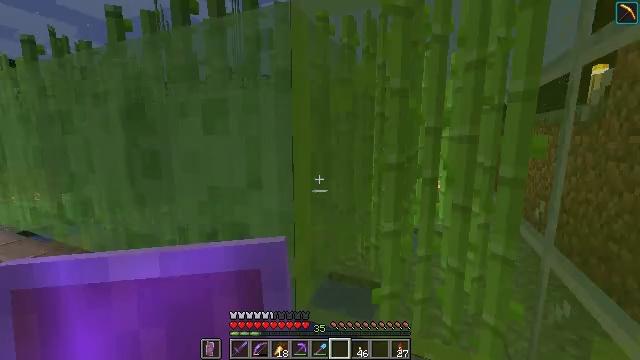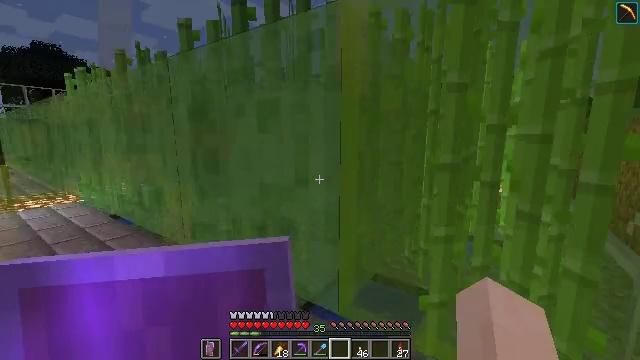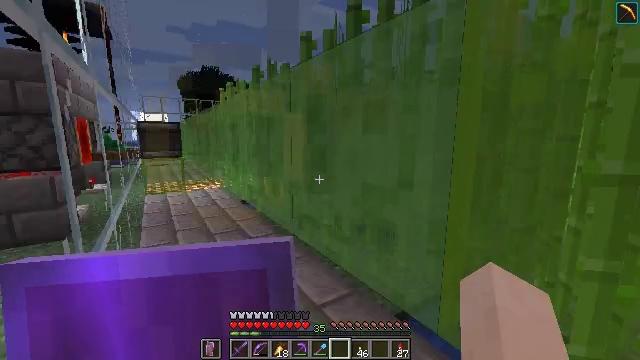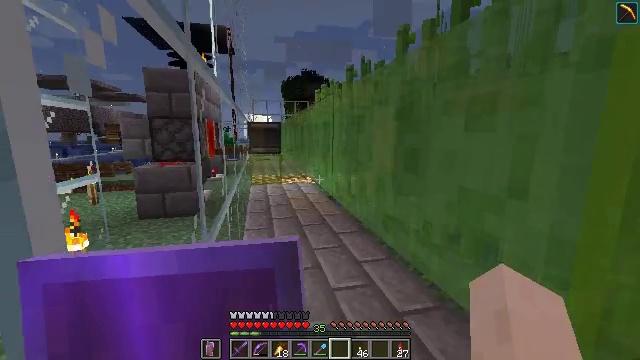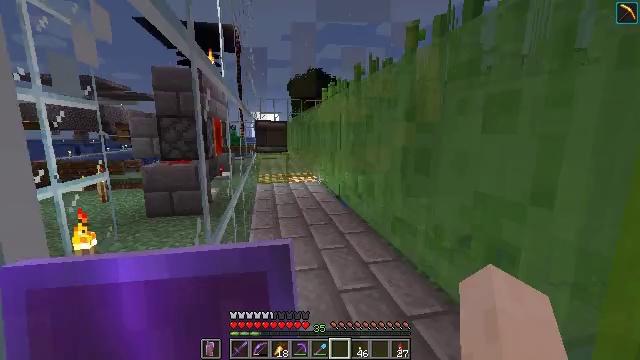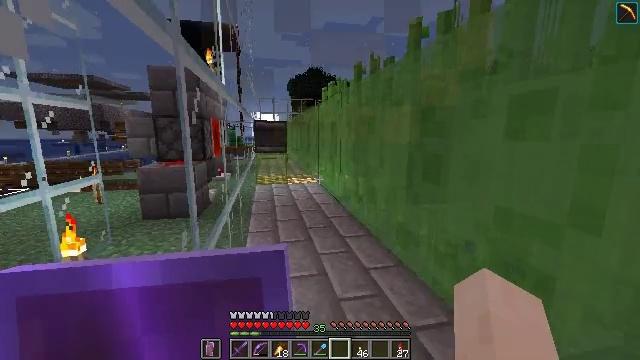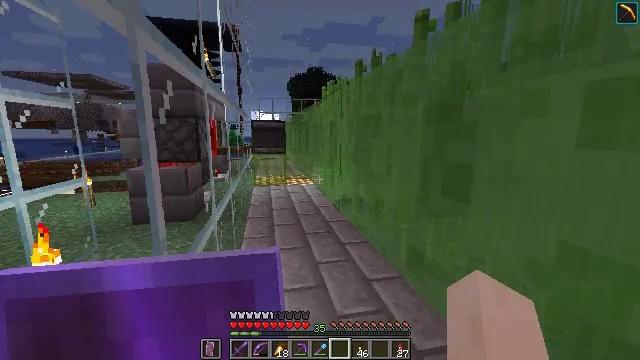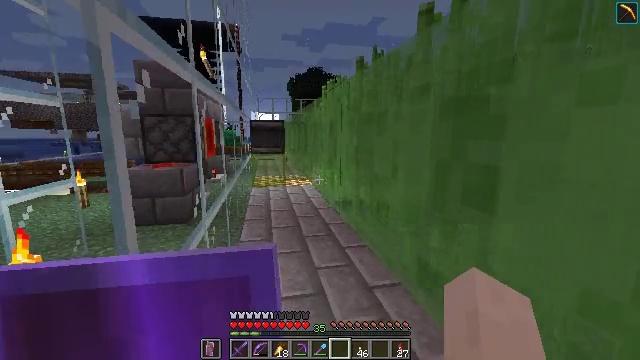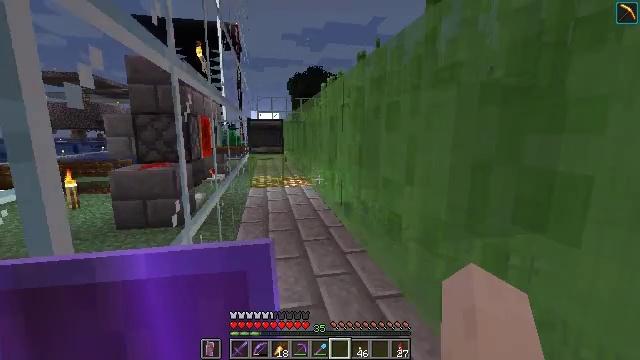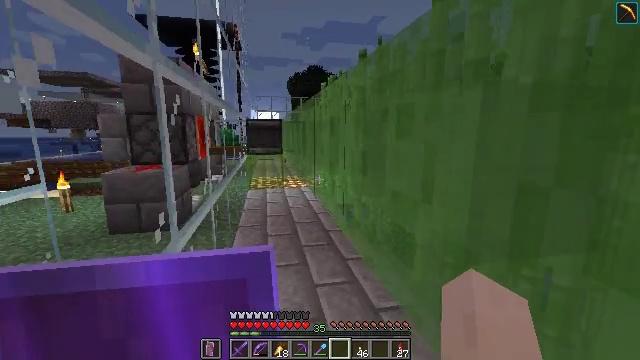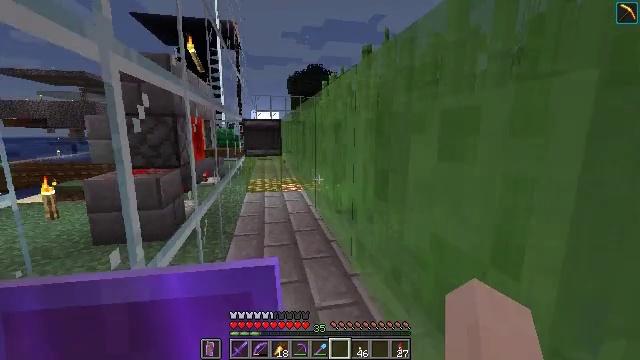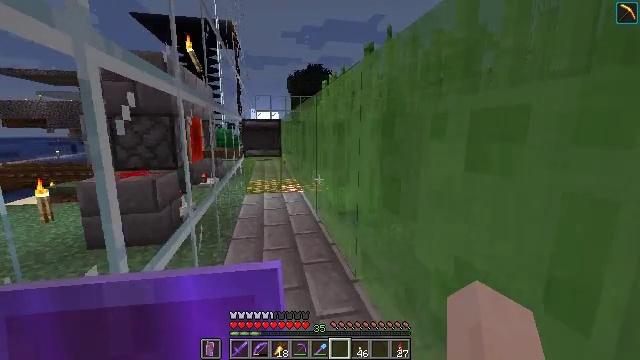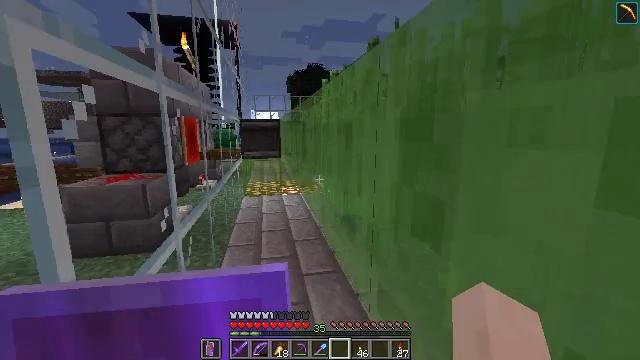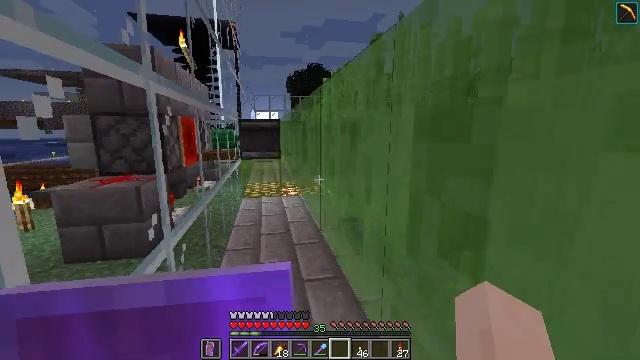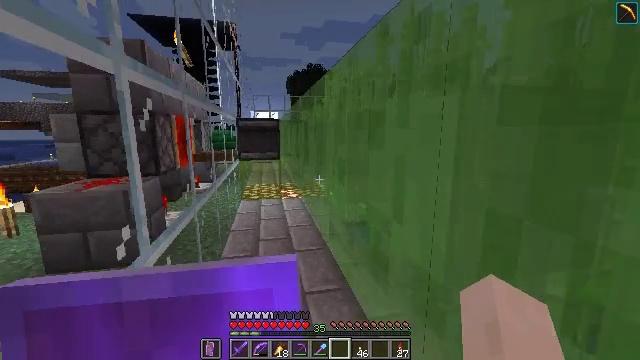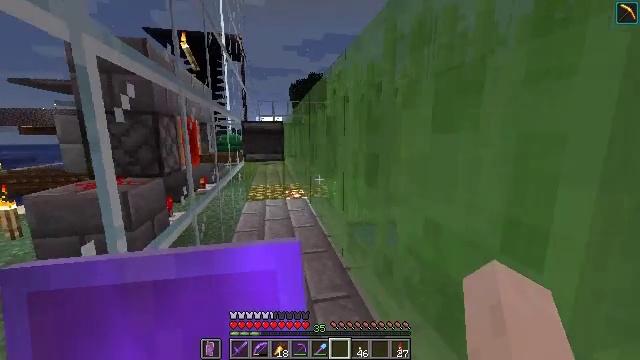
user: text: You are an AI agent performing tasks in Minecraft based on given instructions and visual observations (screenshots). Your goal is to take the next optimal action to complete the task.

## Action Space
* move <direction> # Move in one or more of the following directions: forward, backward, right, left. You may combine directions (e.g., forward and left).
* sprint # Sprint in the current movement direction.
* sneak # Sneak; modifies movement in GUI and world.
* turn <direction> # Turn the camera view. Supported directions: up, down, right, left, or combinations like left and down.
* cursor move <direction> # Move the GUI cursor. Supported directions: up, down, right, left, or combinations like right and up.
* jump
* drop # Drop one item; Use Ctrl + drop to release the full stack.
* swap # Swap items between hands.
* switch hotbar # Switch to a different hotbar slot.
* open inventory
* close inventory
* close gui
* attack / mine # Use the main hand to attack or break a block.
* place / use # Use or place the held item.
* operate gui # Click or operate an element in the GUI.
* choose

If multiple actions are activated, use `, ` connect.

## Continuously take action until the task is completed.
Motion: motion action
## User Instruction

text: Break the slime block to collect it.
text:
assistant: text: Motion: turn left
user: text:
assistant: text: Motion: turn left
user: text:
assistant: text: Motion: turn left
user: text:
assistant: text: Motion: move forward, turn left
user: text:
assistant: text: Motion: move forward
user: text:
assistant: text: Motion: move forward
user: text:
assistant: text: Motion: move forward
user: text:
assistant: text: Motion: move forward
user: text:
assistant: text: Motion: move forward
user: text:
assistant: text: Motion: move forward
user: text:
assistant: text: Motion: move forward
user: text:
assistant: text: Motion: move forward
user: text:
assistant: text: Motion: move forward
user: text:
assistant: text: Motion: move forward, sprint
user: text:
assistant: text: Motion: move forward, sprint
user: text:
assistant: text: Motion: move forward, sprint, turn left
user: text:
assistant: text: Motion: move forward, sprint, turn left
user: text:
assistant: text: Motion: move forward, sprint, turn left
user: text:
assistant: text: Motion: move forward, sprint
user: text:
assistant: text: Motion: move forward, sprint
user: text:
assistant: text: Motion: move forward, sprint, turn right
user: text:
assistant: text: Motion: move forward, sprint, turn right and down, jump
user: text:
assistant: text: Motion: move forward, sprint, turn right and down, jump
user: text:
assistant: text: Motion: move forward, sprint, turn right and down, jump
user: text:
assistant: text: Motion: move forward, sprint, turn right and down, jump
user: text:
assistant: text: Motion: move forward, sprint, turn right and down, jump
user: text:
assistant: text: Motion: move forward, sprint, jump
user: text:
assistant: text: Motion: move forward, sprint, jump
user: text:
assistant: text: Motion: move forward, sprint, turn right and down
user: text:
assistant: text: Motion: move forward, sprint, turn right and down